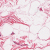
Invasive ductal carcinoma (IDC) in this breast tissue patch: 0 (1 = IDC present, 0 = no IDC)